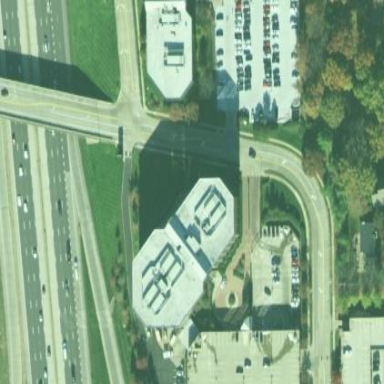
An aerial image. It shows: Office building.